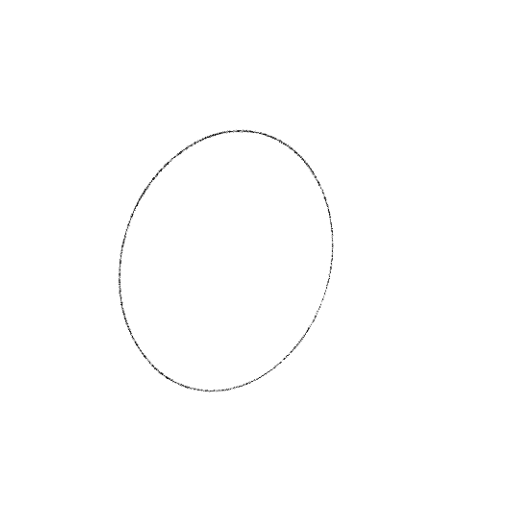
Crossing number: 0